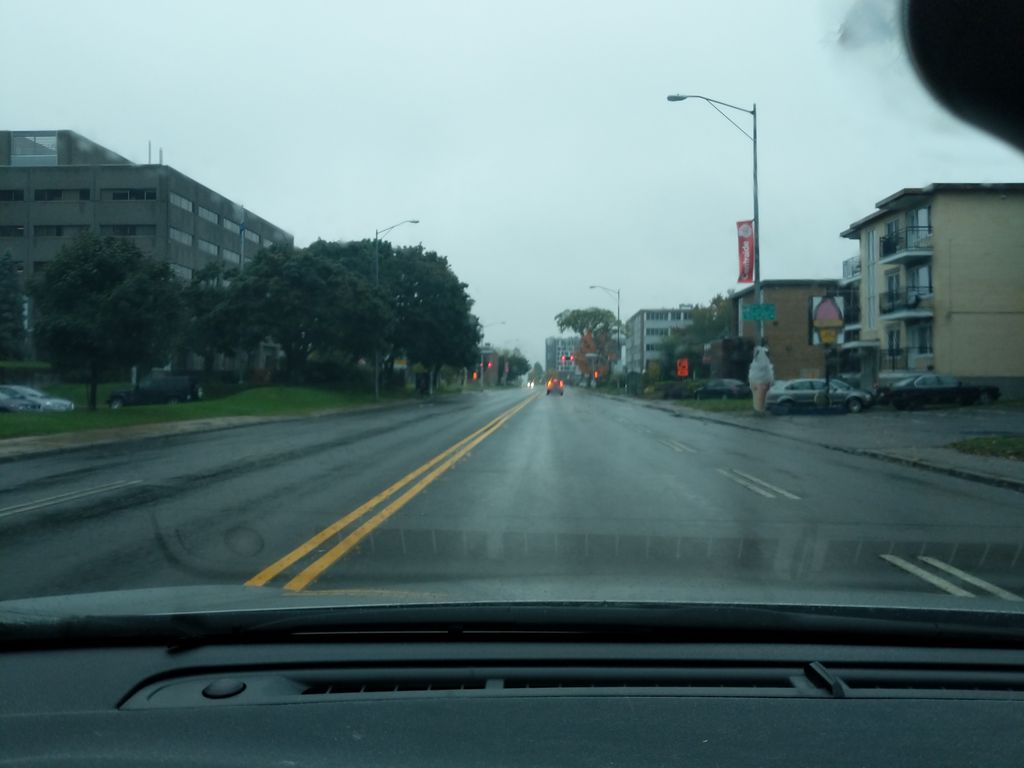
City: quebec_city